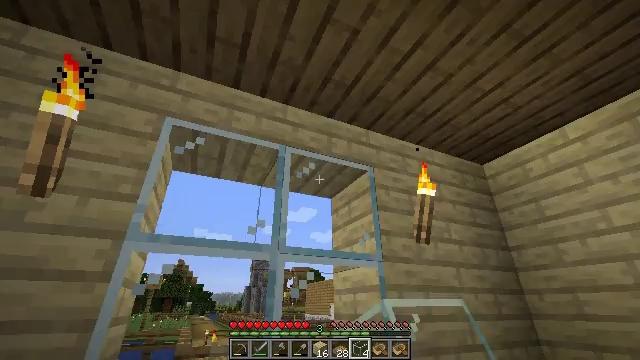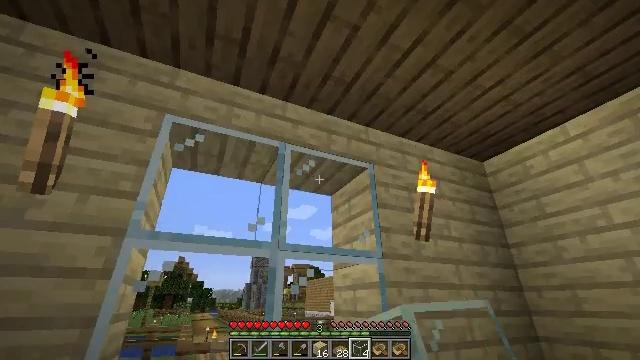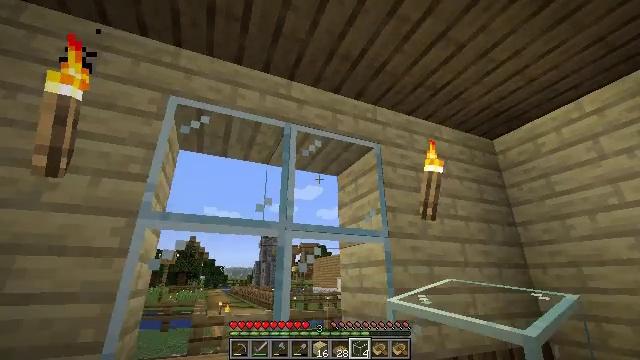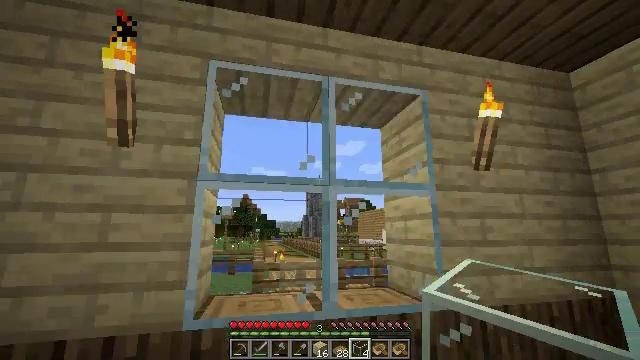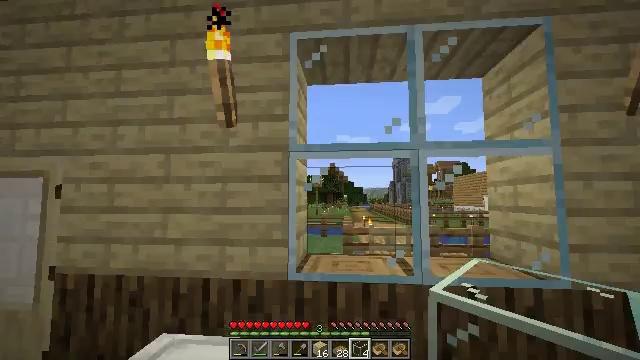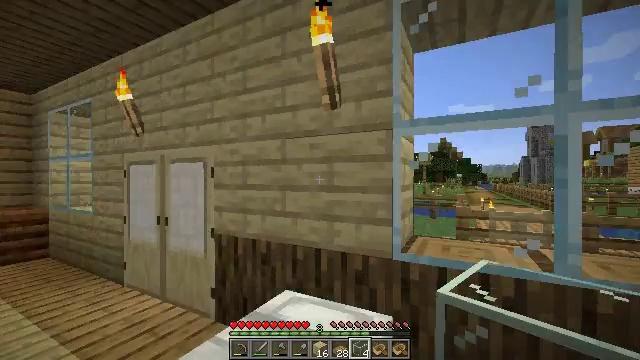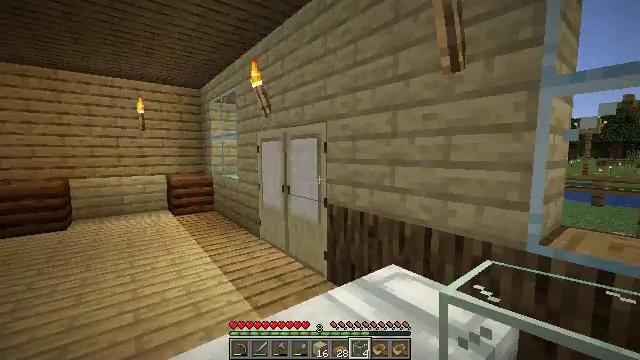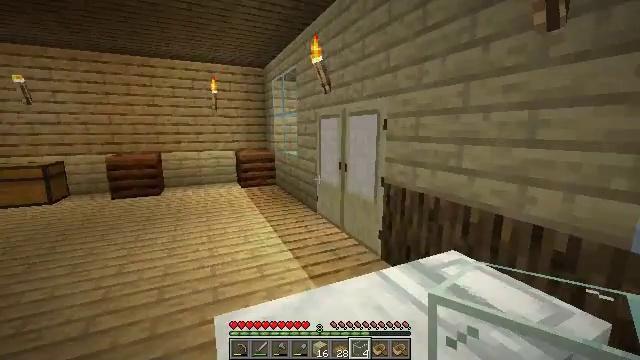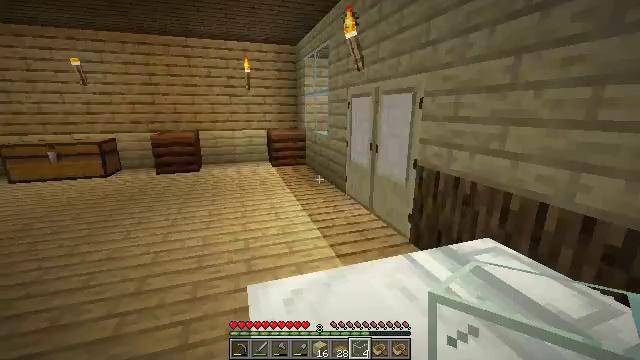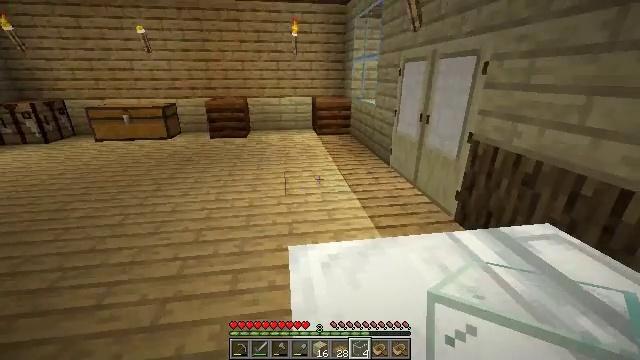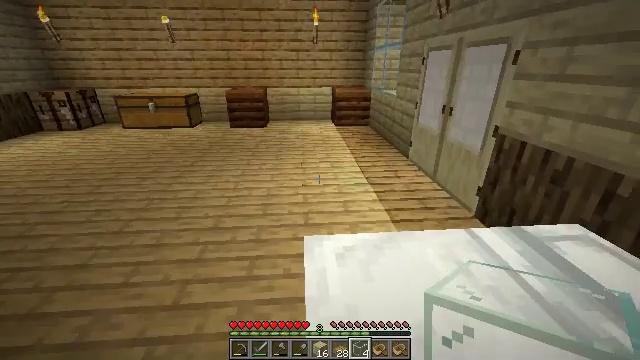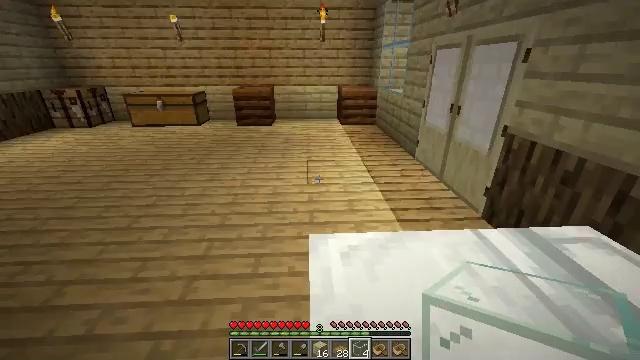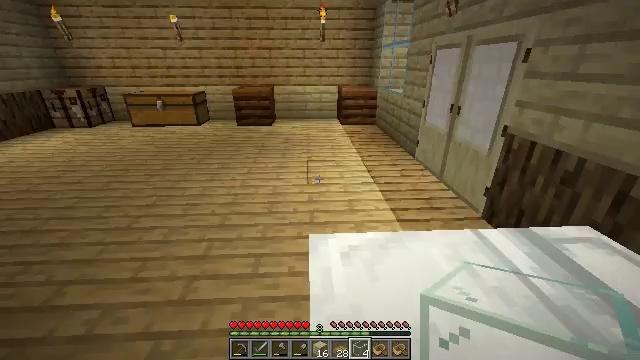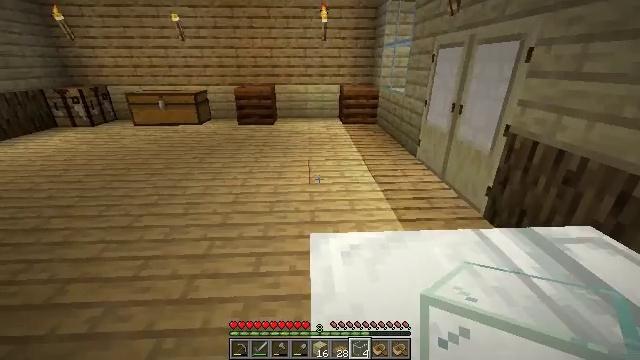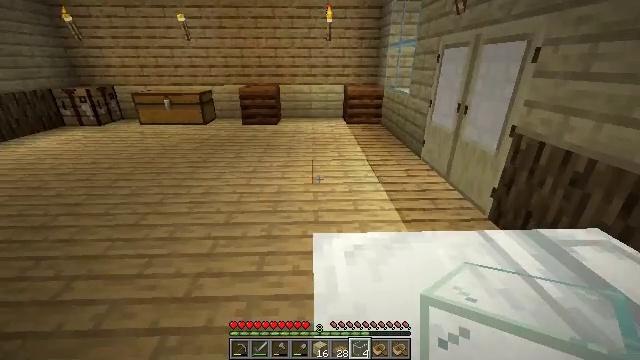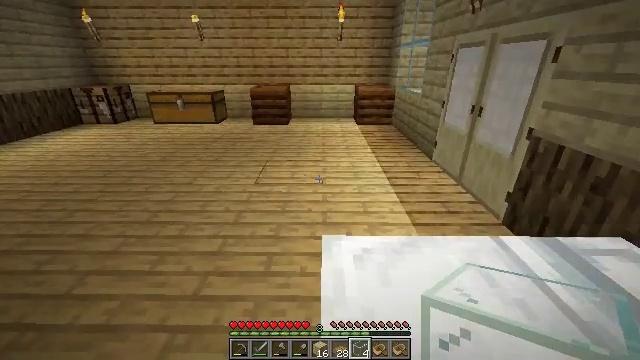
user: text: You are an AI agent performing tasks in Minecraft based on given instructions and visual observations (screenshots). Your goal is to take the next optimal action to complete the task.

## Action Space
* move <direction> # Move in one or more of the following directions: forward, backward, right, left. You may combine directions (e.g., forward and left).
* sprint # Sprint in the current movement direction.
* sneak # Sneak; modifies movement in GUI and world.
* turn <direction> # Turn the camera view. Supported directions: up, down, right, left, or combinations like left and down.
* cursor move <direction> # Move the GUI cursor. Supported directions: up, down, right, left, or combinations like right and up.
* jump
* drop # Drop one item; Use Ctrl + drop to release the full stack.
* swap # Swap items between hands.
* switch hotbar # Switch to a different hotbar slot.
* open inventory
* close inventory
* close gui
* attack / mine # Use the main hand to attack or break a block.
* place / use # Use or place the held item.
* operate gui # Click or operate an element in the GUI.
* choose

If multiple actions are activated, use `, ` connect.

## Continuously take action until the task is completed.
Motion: motion action
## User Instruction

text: Collect sugar cane near water sources.
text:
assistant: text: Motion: no_op
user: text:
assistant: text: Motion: turn left and down
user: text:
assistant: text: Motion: turn left and down
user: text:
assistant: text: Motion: turn left and down
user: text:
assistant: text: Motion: turn left and down
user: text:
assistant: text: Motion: turn left and down
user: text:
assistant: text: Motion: turn left and down
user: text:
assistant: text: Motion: turn left and down
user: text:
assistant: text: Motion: turn left and down
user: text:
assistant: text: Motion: turn left and down
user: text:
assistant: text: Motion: turn left
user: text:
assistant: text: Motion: no_op
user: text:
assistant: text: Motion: no_op
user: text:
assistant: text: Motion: no_op
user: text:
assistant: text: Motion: move forward, turn left
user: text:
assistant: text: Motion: move forward, turn left
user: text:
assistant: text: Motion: move forward, turn left
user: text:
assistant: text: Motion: move forward, turn left and up
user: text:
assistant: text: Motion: move forward, turn left and up
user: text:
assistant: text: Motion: move forward, turn left and up
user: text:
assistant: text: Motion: move forward, turn left and up
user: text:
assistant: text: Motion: move forward
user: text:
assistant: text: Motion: move forward
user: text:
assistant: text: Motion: move forward
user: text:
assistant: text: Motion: move forward
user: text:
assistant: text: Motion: move forward
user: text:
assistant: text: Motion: move forward
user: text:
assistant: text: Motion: move forward
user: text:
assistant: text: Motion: move forward
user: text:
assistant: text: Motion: move forward